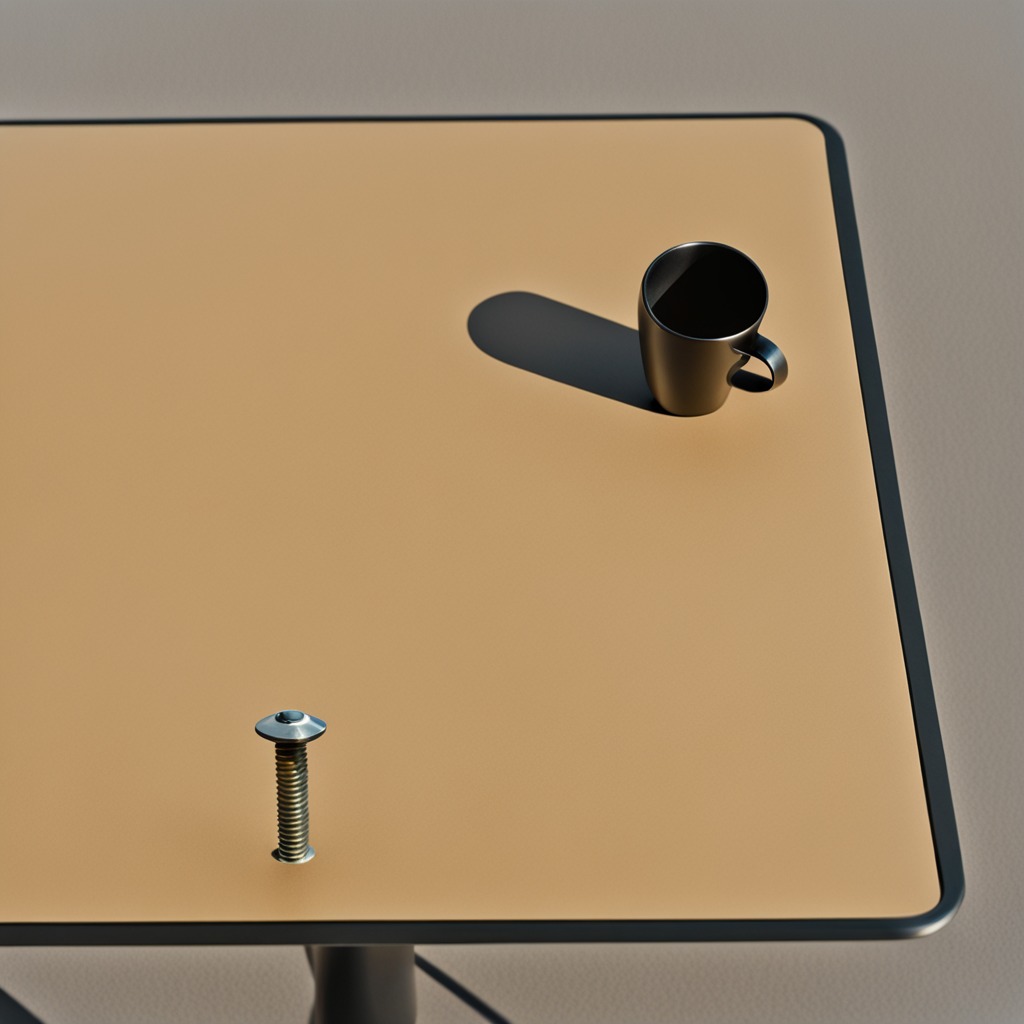
A metal screw lies on the textured surface of the clean utility table.